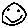
Label: smiley face